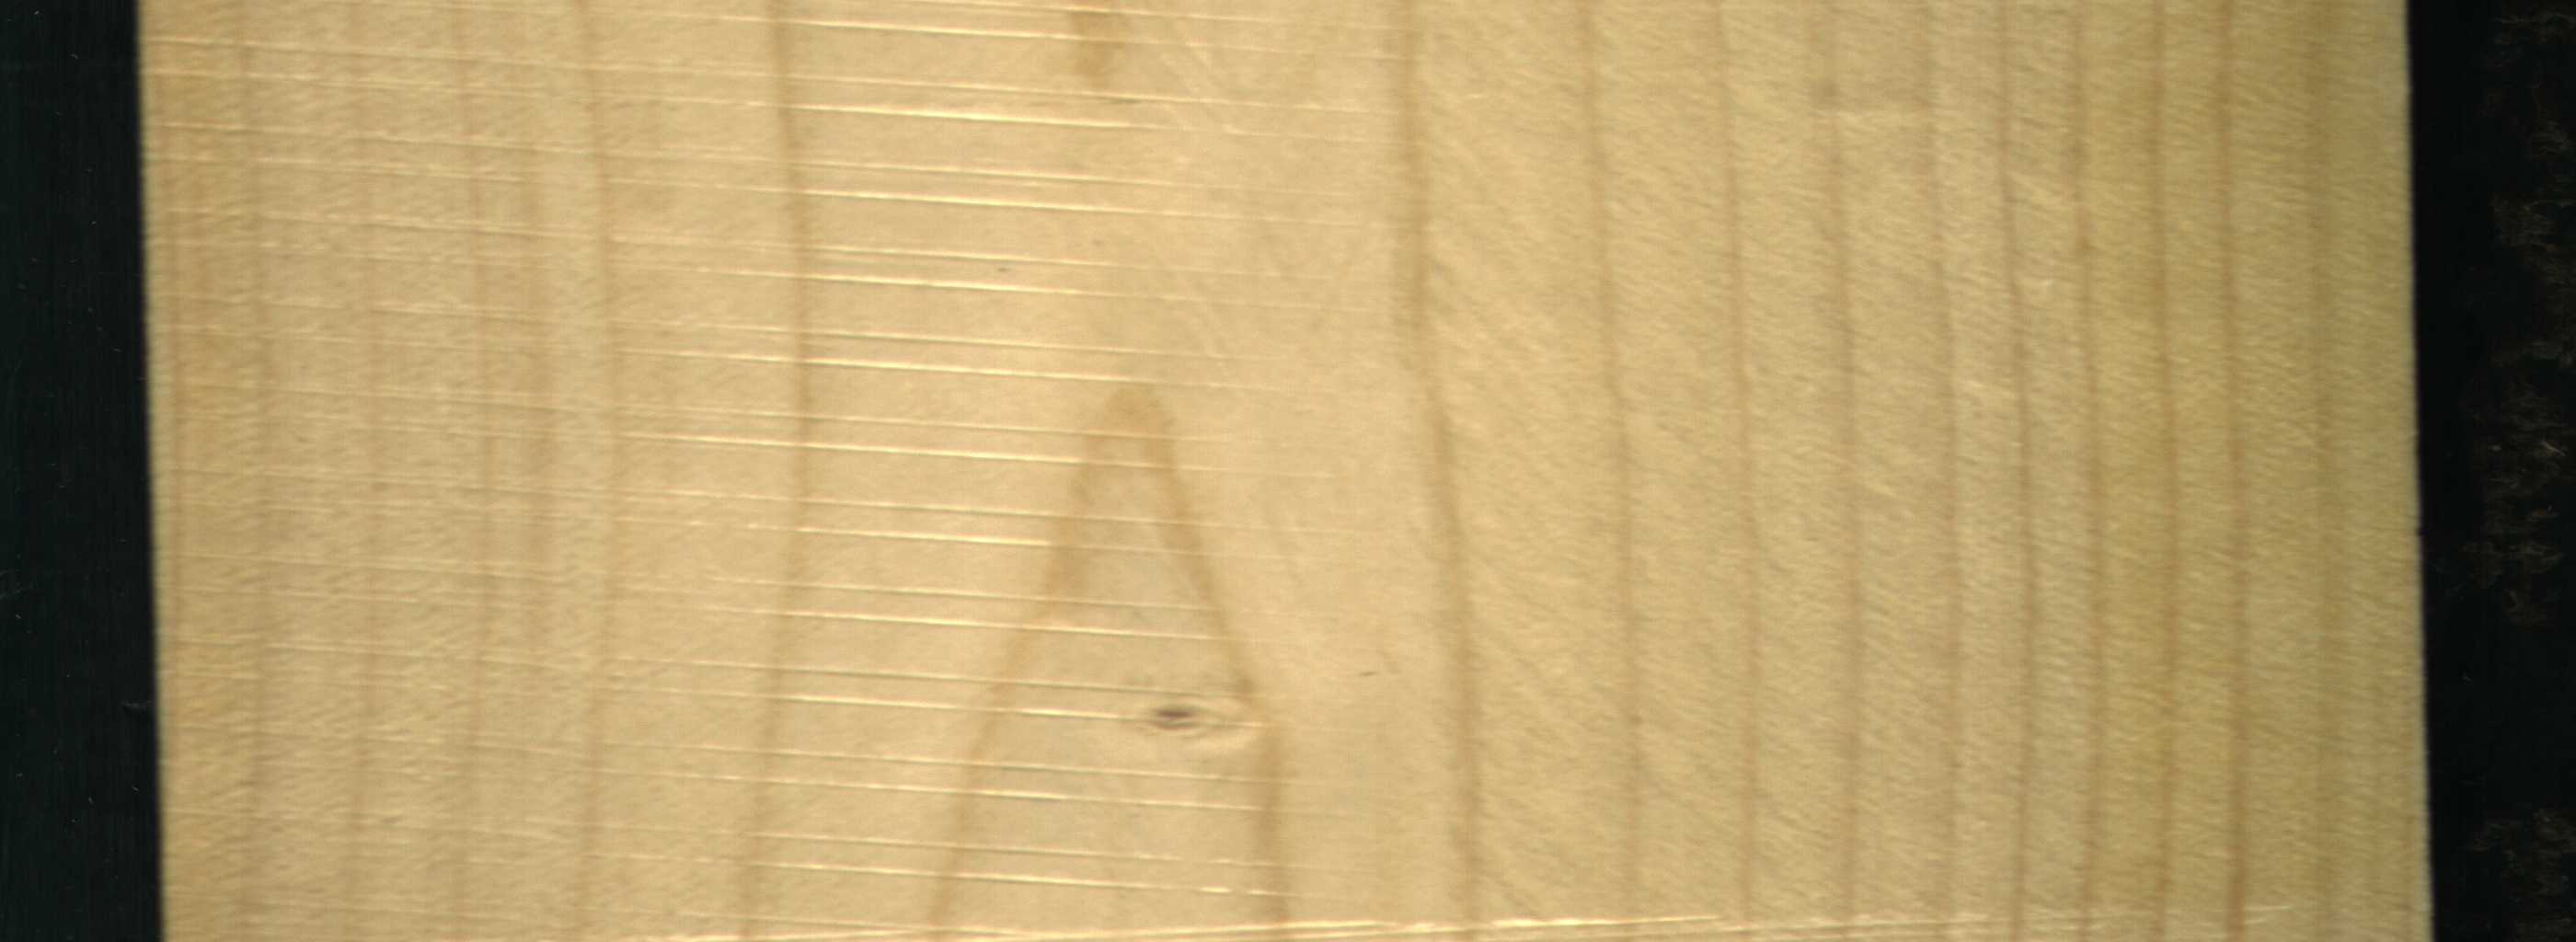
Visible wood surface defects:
Live_Knot